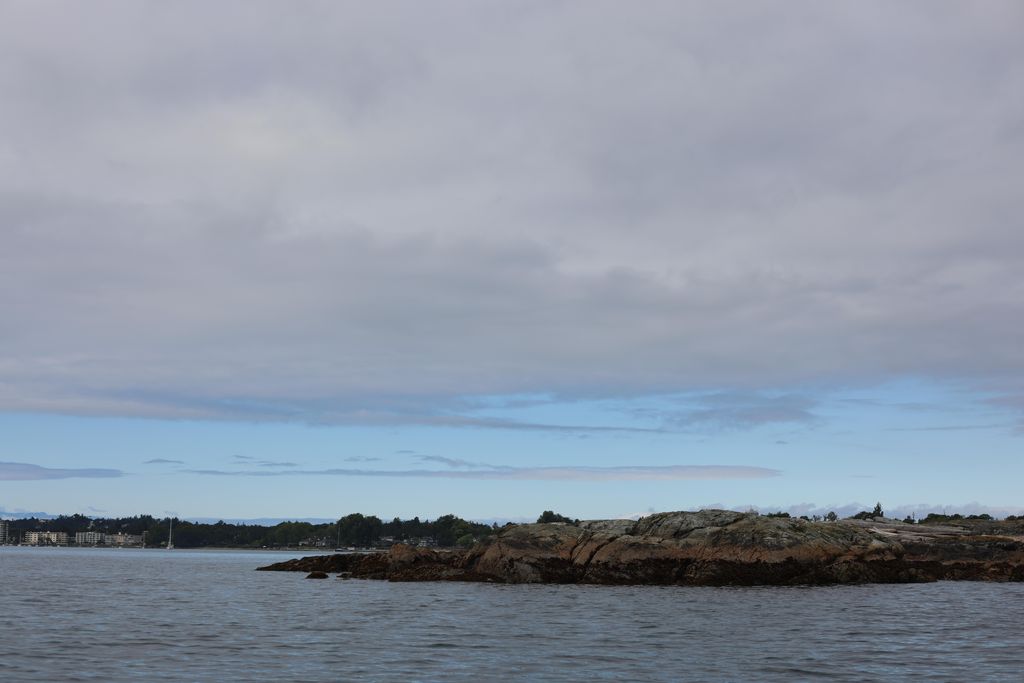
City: victoria